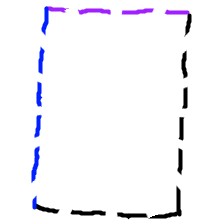
Shape: rectangle